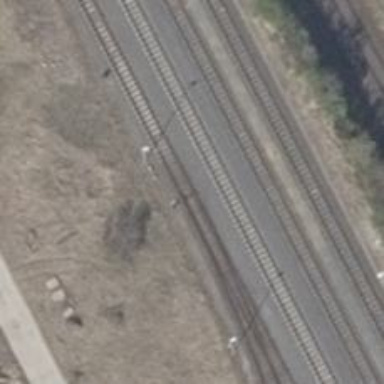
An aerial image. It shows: Railway switch.